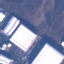
Land use / land cover: Industrial